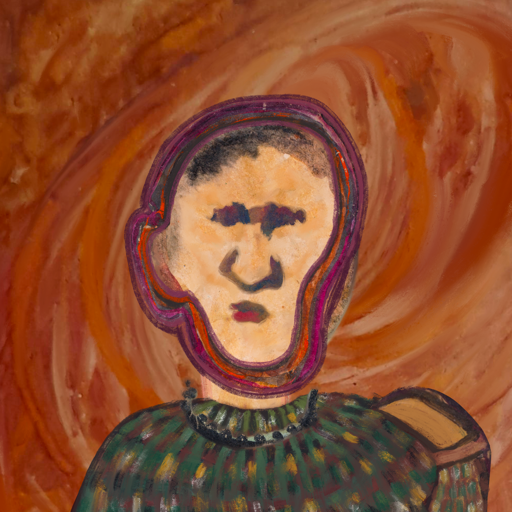
Background: Pious_Lady, Head And Neck Front: Childish, Face Front: In_The_Sun, Bust: After_Raid, Hair Front: Hypocrite, Head Accessory: Blank, Second Necklace: Blank, Necklace: Childish, Baby: Blank